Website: lowes
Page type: receipt
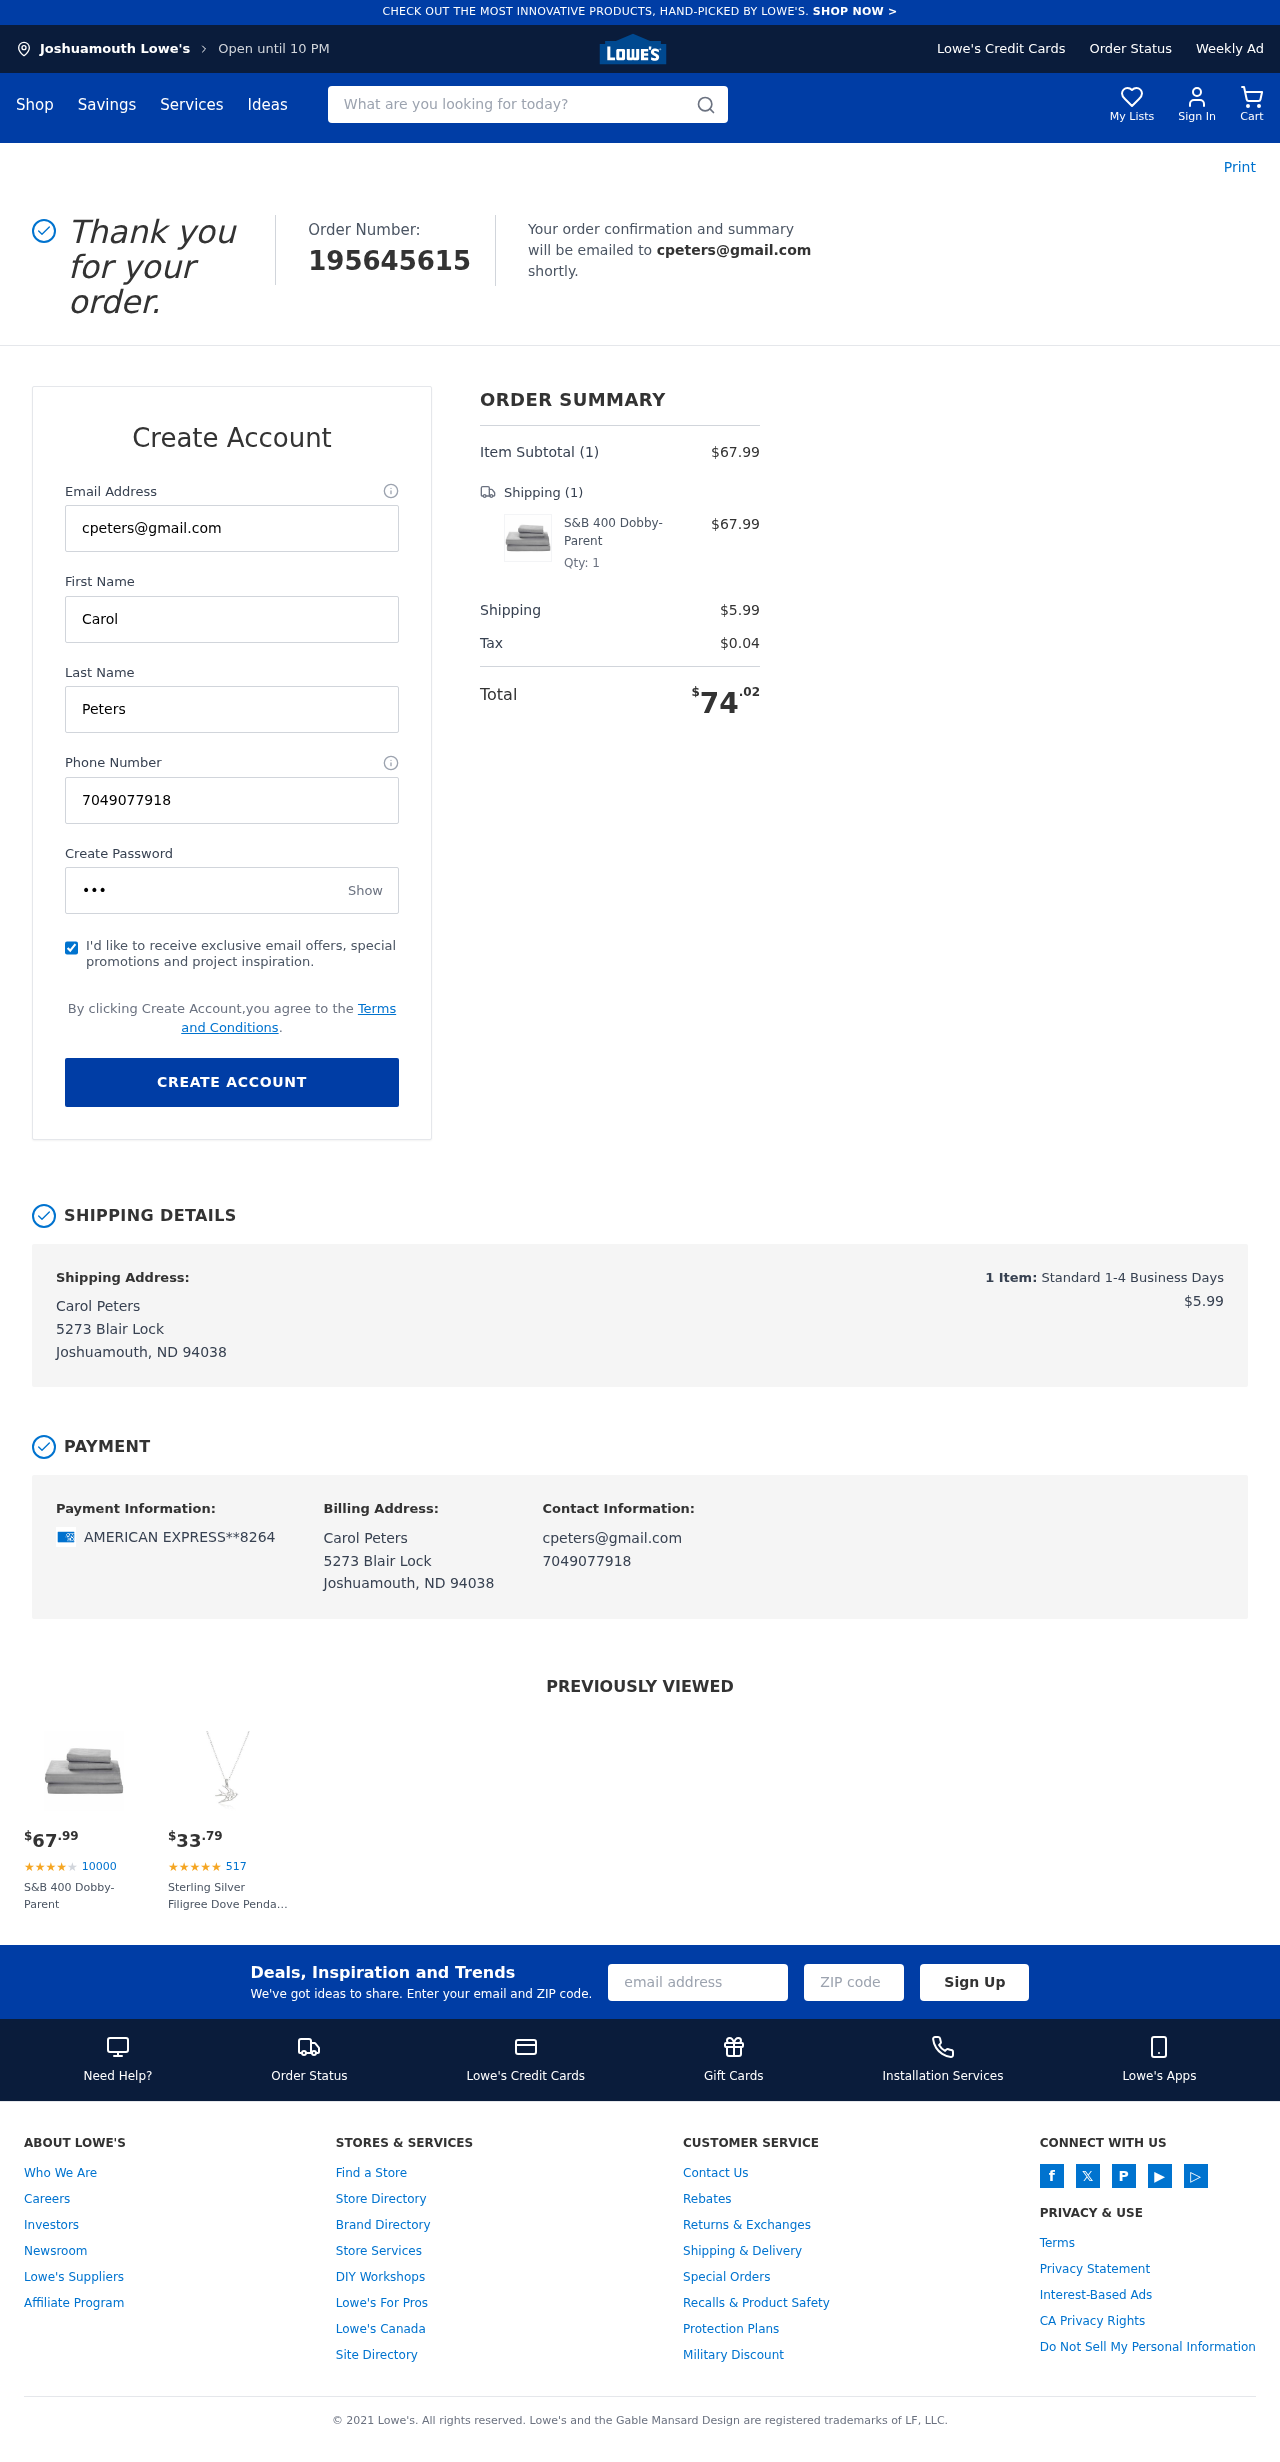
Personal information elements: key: PII_CARD_LAST4
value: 8264
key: PII_CARD_TYPE
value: AMERICAN EXPRESS
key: PII_CITY
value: Joshuamouth
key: PII_EMAIL
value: cpeters@gmail.com
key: PII_FULLNAME
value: Carol Peters
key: PII_PHONE
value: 7049077918
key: PII_STREET
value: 5273 Blair Lock
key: PII_FIRSTNAME
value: Carol
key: PII_LASTNAME
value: Peters
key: PII_CITY_STATE_ZIP
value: Joshuamouth, ND 94038
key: PII_FULLNAME2
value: Carol Peters
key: PII_FULLNAME3
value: Carol Peters
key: PII_FIRSTNAME2
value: Carol
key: PII_FIRSTNAME3
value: Carol
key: PII_LASTNAME2
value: Peters
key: PII_LASTNAME3
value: Peters
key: PII_FIRSTNAME_DERIVED
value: Carol
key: PII_LASTNAME_DERIVED
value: Peters
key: PII_FULLNAME_DERIVED
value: Carol Peters
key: PII_NAME_FULL_DERIVED
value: Carol Peters
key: PII_POSTCODE
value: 94038
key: PII_STATE_ABBR
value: ND
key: PII_POSTCODE_FULL
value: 94038
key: PII_CITY_STATE
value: Joshuamouth, ND
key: PII_POSTCODE_NUMERIC
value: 94038
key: PII_EMAIL2
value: cpeters@gmail.com
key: PII_EMAIL3
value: cpeters@gmail.com
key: PII_PHONE_LINE
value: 7918
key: PII_PHONE_SUFFIX
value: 7918
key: PII_PHONE2
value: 7049077918
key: PII_PHONE3
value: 7049077918
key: PII_PHONE_NUMERIC
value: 7049077918
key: PII_PHONE_LINE_NUMERIC
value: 7918
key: PII_PHONE_SUFFIX_NUMERIC
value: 7918
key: PII_PHONE2_NUMERIC
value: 7049077918
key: PII_PHONE3_NUMERIC
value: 7049077918
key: PII_PHONE_DIGITS
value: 7049077918
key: PII_PHONE_LAST4
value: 7918
Product elements: key: PRODUCT1_NAME
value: S&B 400 Dobby-Parent
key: PRODUCT1_PRICE
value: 67.99
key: PRODUCT1_QUANTITY
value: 1
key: PRODUCT2_NAME
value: Sterling Silver Filigree Dove Pendant Necklace, 18"
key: PRODUCT2_NUM_RATINGS
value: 517
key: PRODUCT2_PRICE
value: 33.79
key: PRODUCT1_PRICE2
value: $67.99
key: PRODUCT1_RATING2
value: ★
★
★
★
★
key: PRODUCT1_NUM_RATINGS2
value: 10000
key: PRODUCT1_NAME2
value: S&B 400 Dobby-Parent
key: PRODUCT2_RATING
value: ★
★
★
★
★
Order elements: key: ORDER_ID
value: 195645615
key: ORDER_NUM_ITEMS
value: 1
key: ORDER_SUBTOTAL
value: $67.99
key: ORDER_NUM_ITEMS2
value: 1
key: ORDER_SHIPPING_COST
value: $5.99
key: ORDER_TAX
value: $0.04
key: ORDER_TOTAL
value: $74.02
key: ORDER_NUM_ITEMS3
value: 1
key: ORDER_SHIPPING_COST2
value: $5.99
Search elements: key: HEADER_SEARCH
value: What are you looking for today?